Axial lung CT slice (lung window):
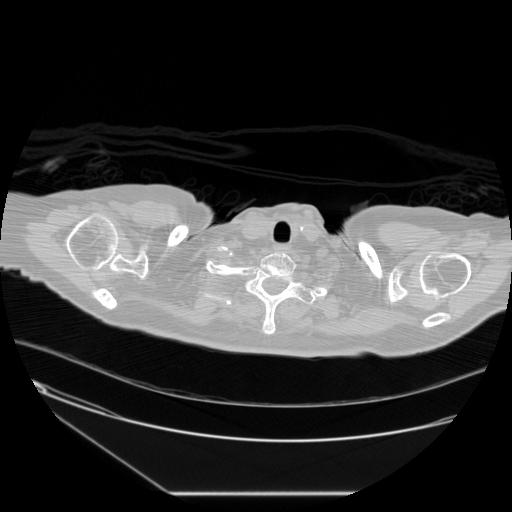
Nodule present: no